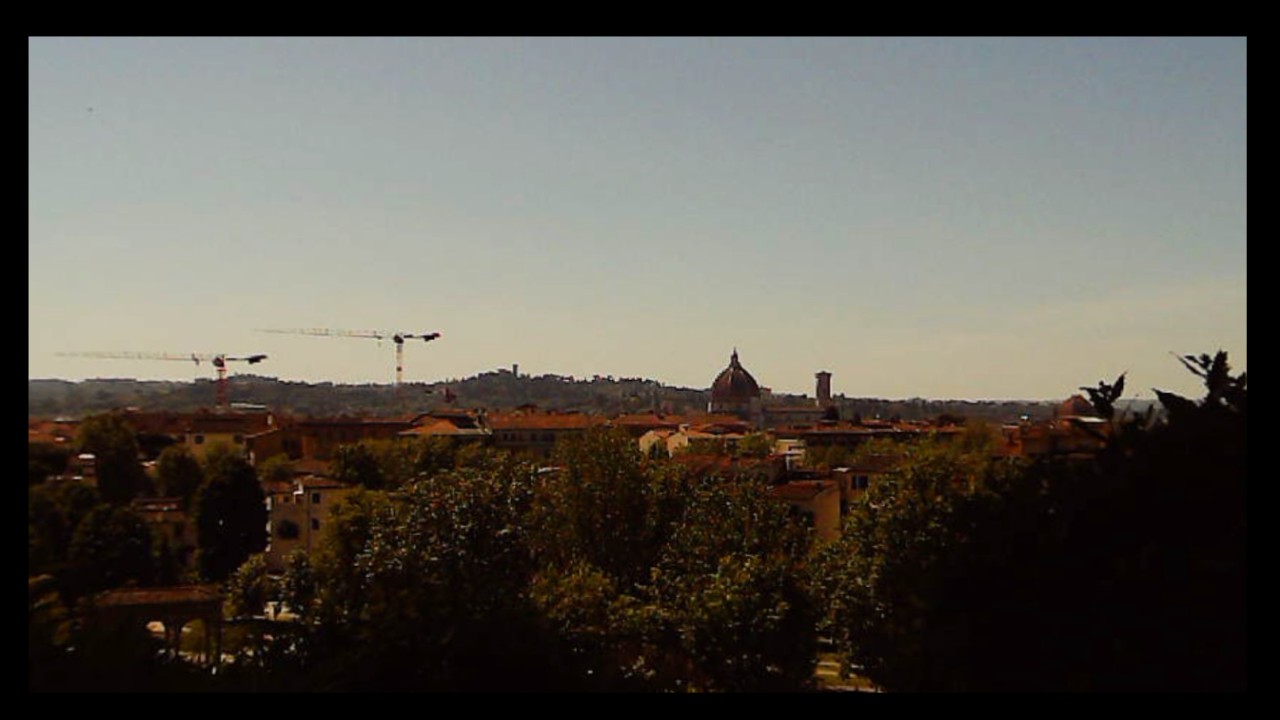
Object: DarwinFPV cineape20